Field crop: maize
Growth stage: 2
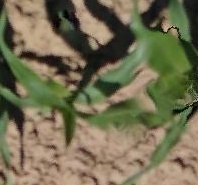
Species: maize